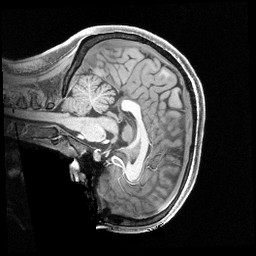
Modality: T1w
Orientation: sagittal
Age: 22
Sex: female
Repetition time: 2.4 s
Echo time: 0.00222 s